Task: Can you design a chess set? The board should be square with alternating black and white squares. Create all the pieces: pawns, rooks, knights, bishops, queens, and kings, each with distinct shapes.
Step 4898:
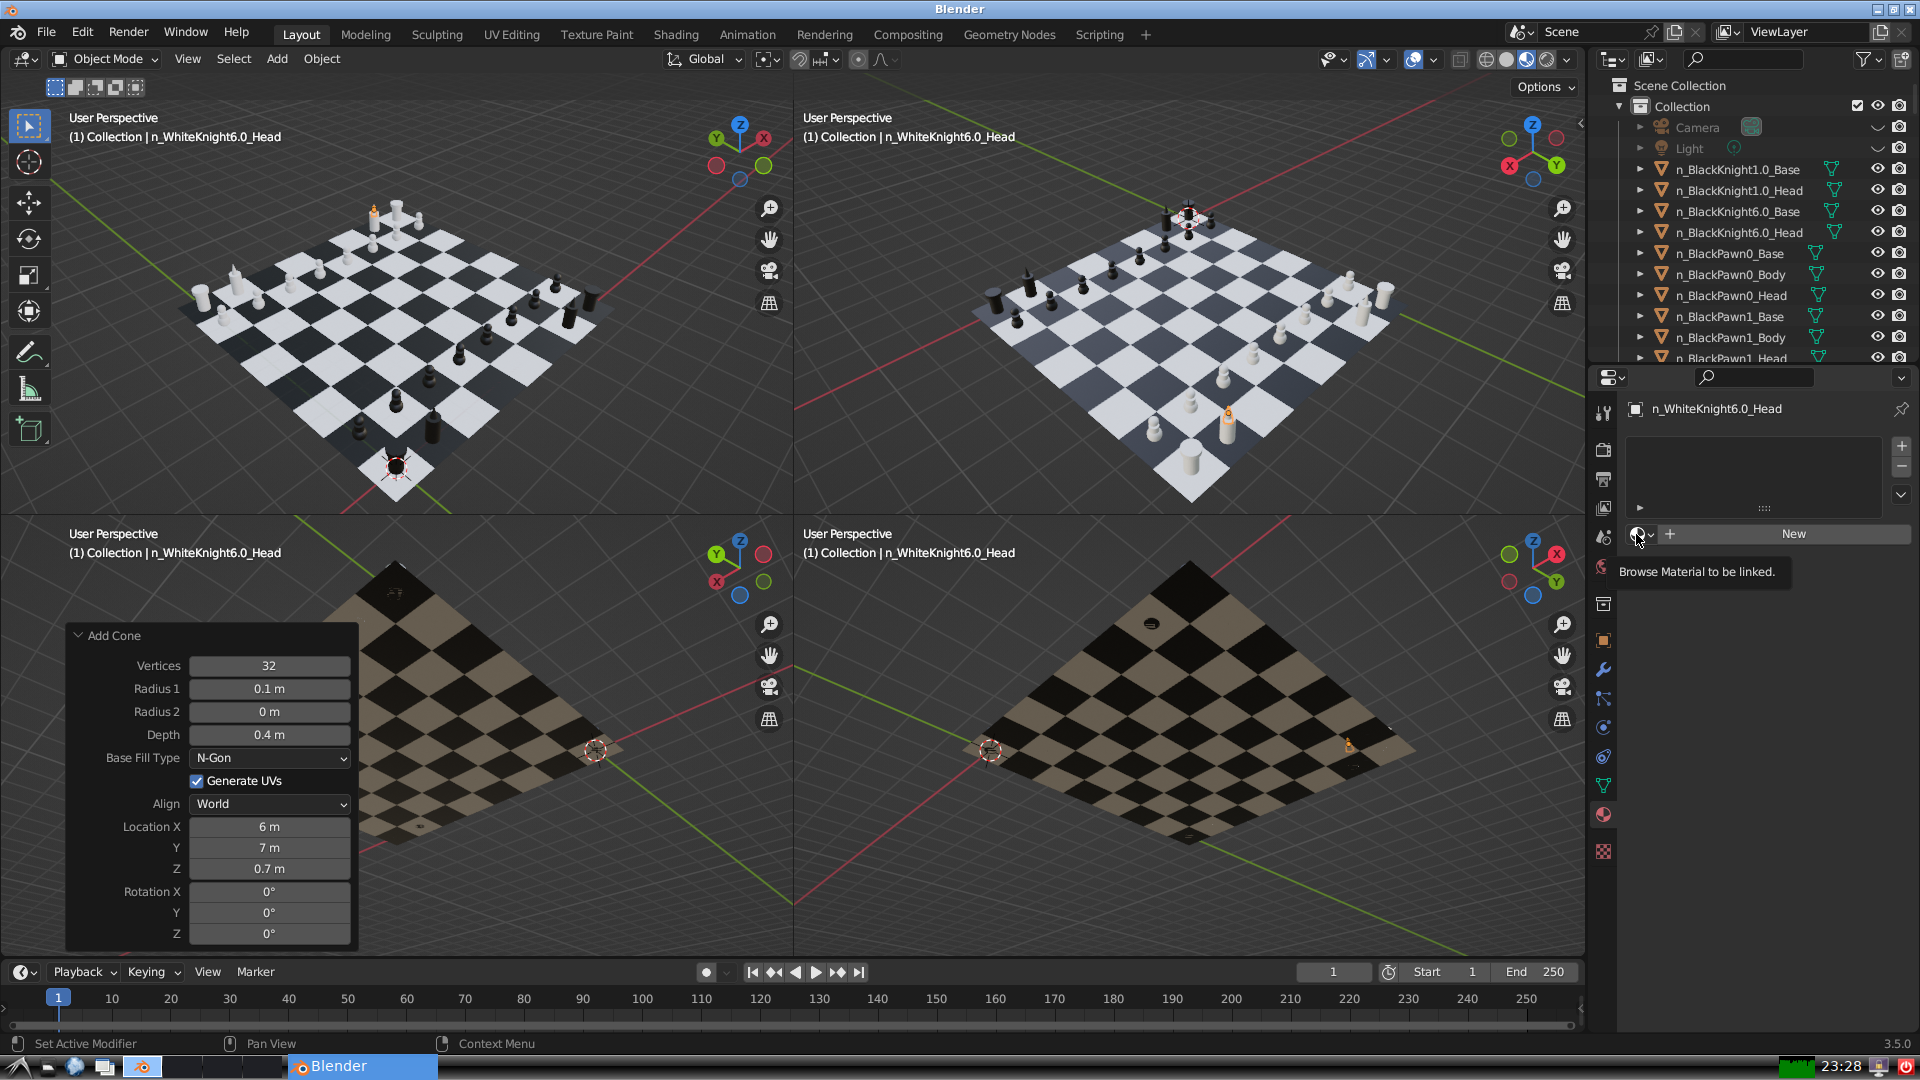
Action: click: no